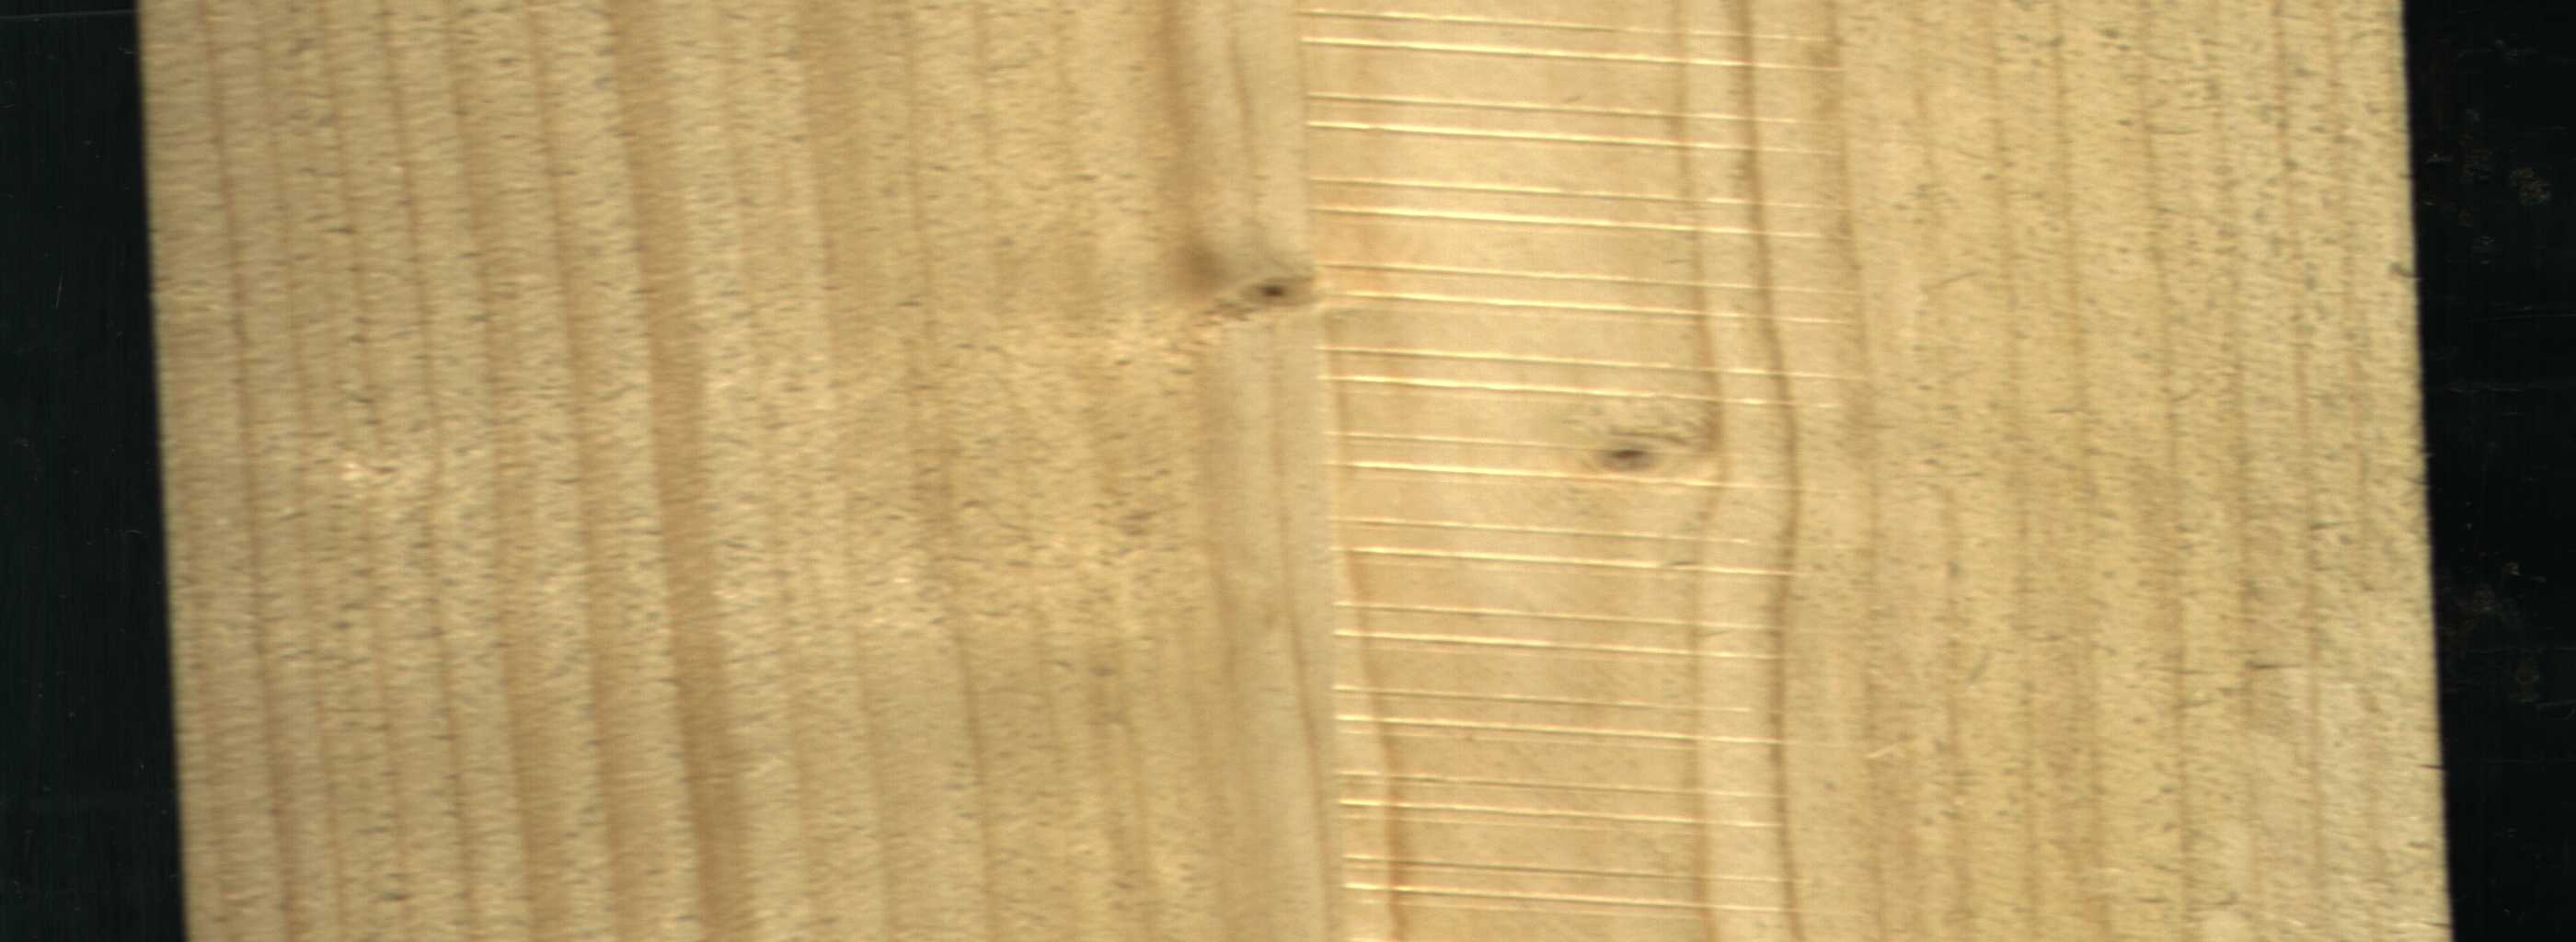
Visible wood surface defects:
Live_Knot
Live_Knot